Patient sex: M
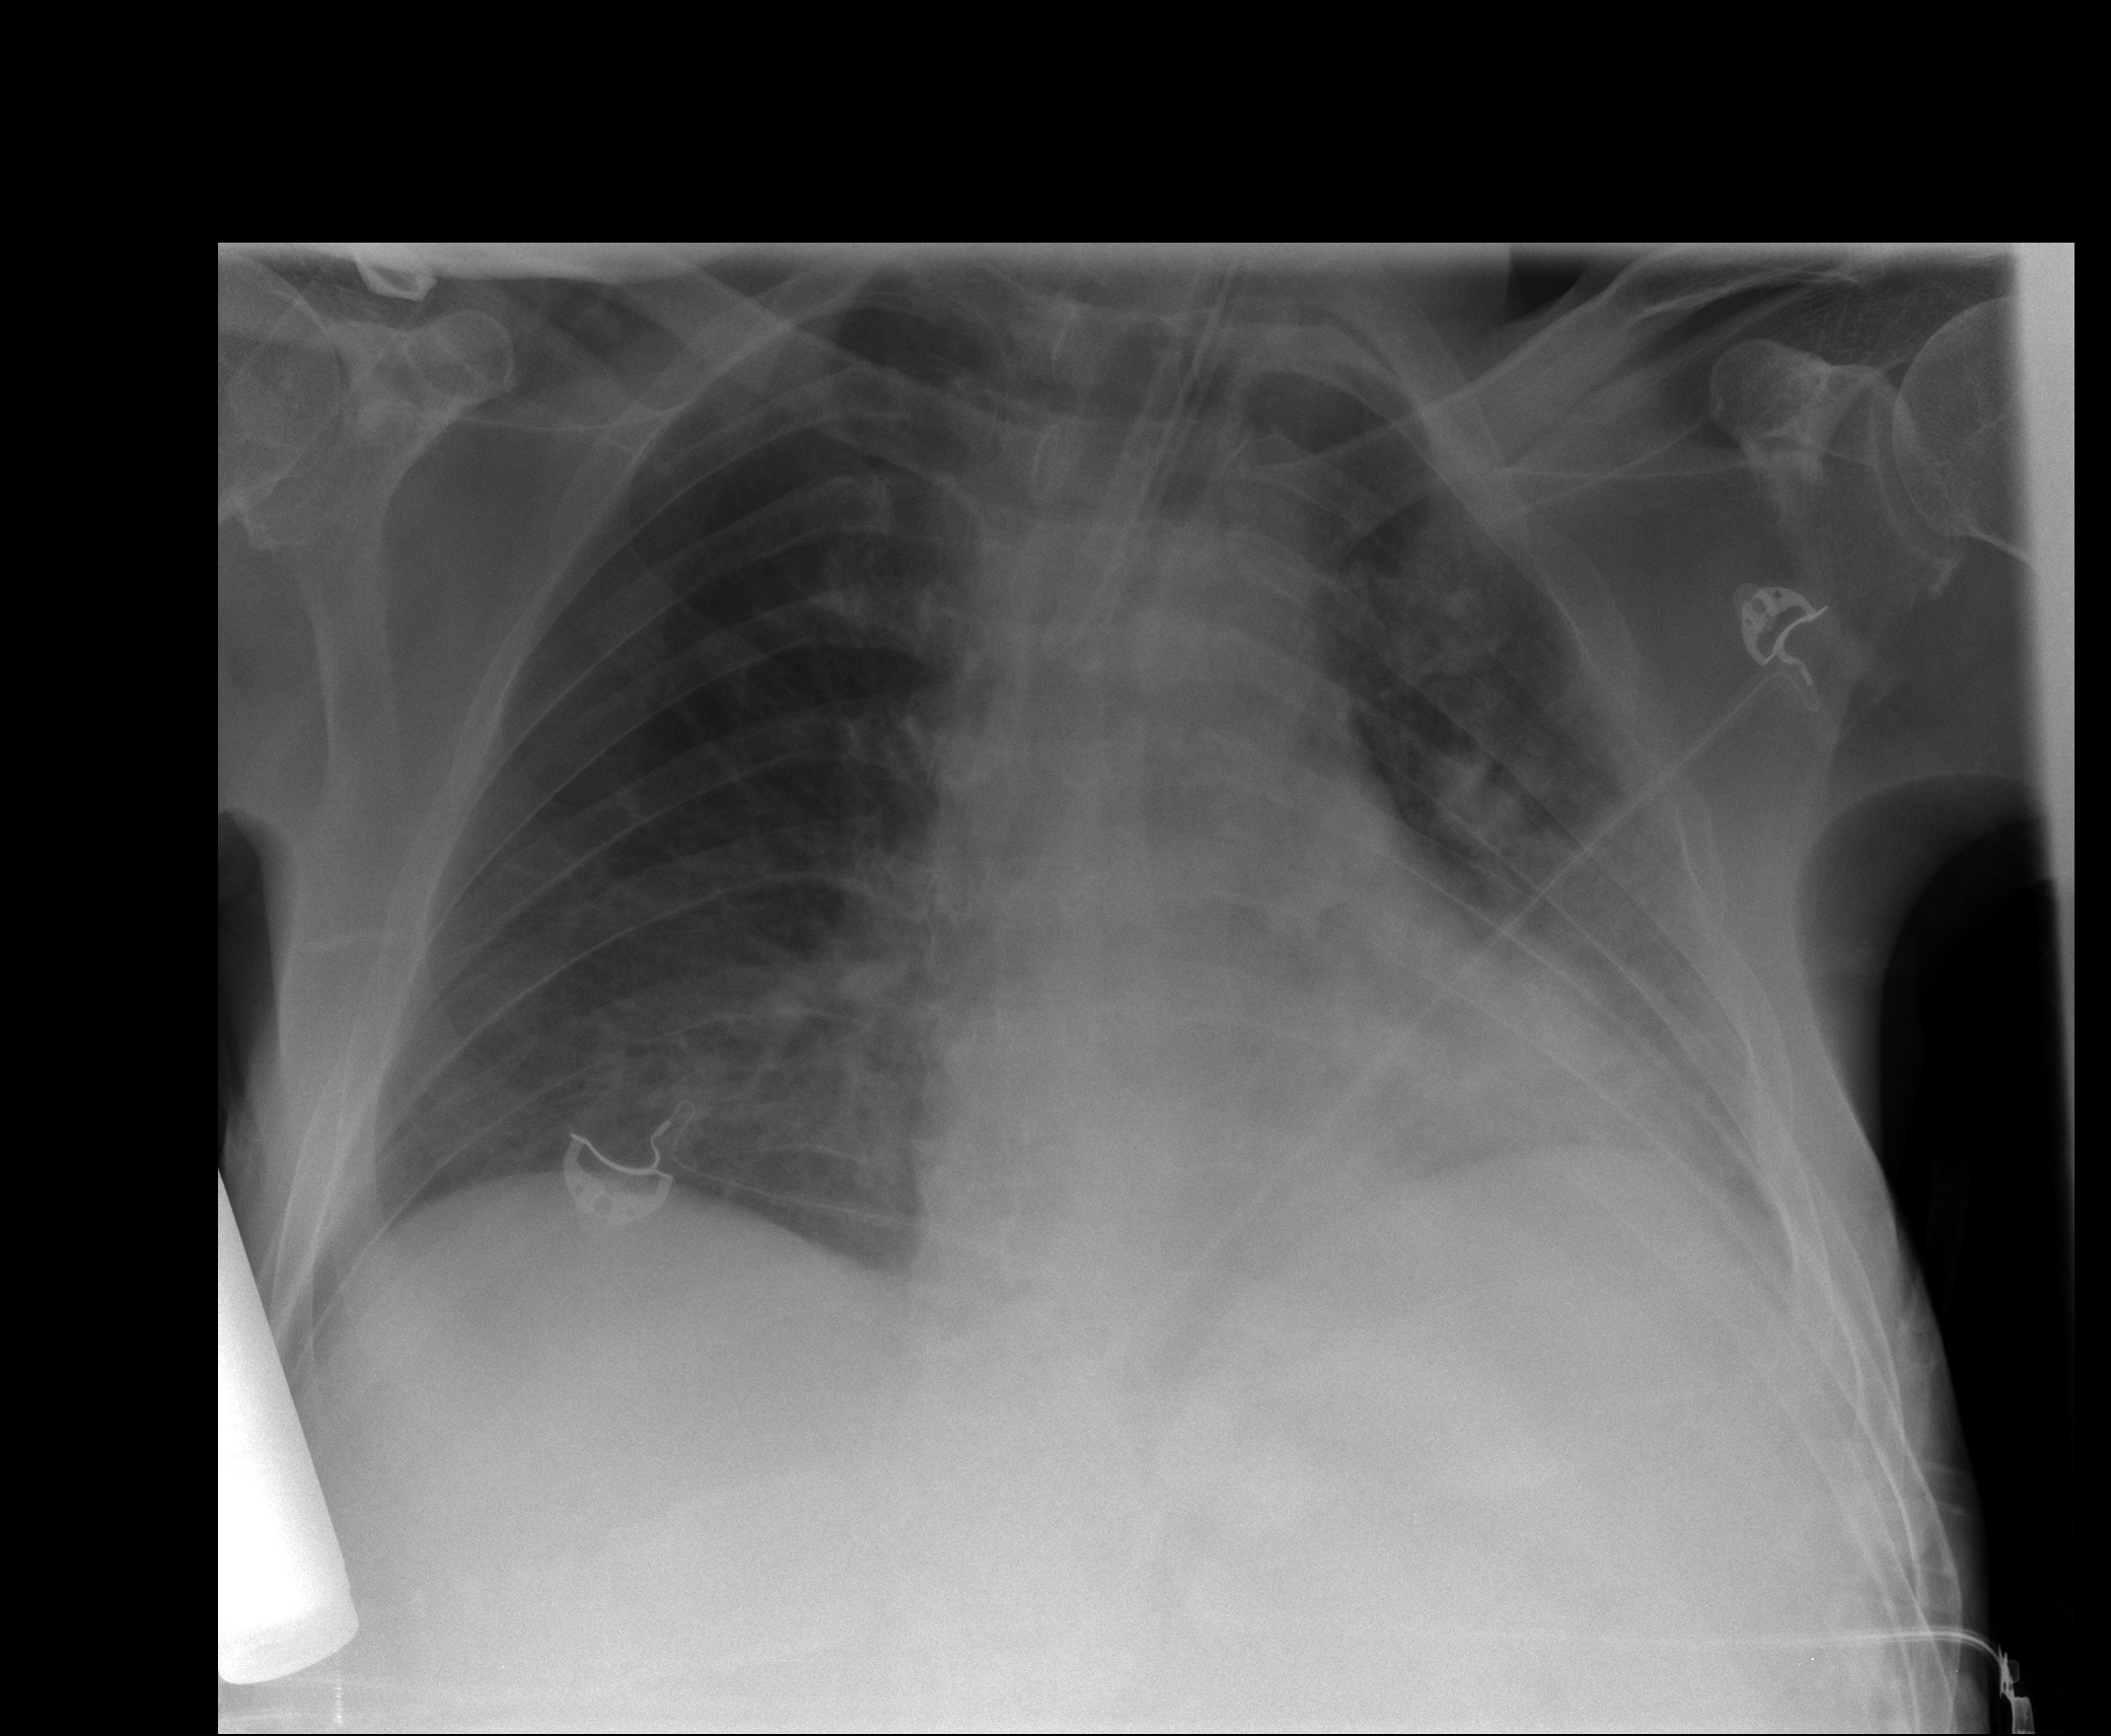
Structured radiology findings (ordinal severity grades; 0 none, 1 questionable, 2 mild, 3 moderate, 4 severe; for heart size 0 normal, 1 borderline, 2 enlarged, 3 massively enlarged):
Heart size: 0
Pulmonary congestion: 0
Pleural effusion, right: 0
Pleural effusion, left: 0
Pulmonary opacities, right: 0
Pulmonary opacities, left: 1
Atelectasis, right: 0
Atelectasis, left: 2